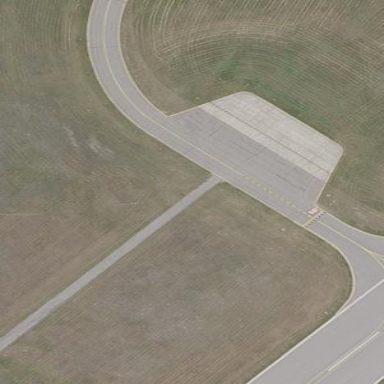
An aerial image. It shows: Apron at the airport.